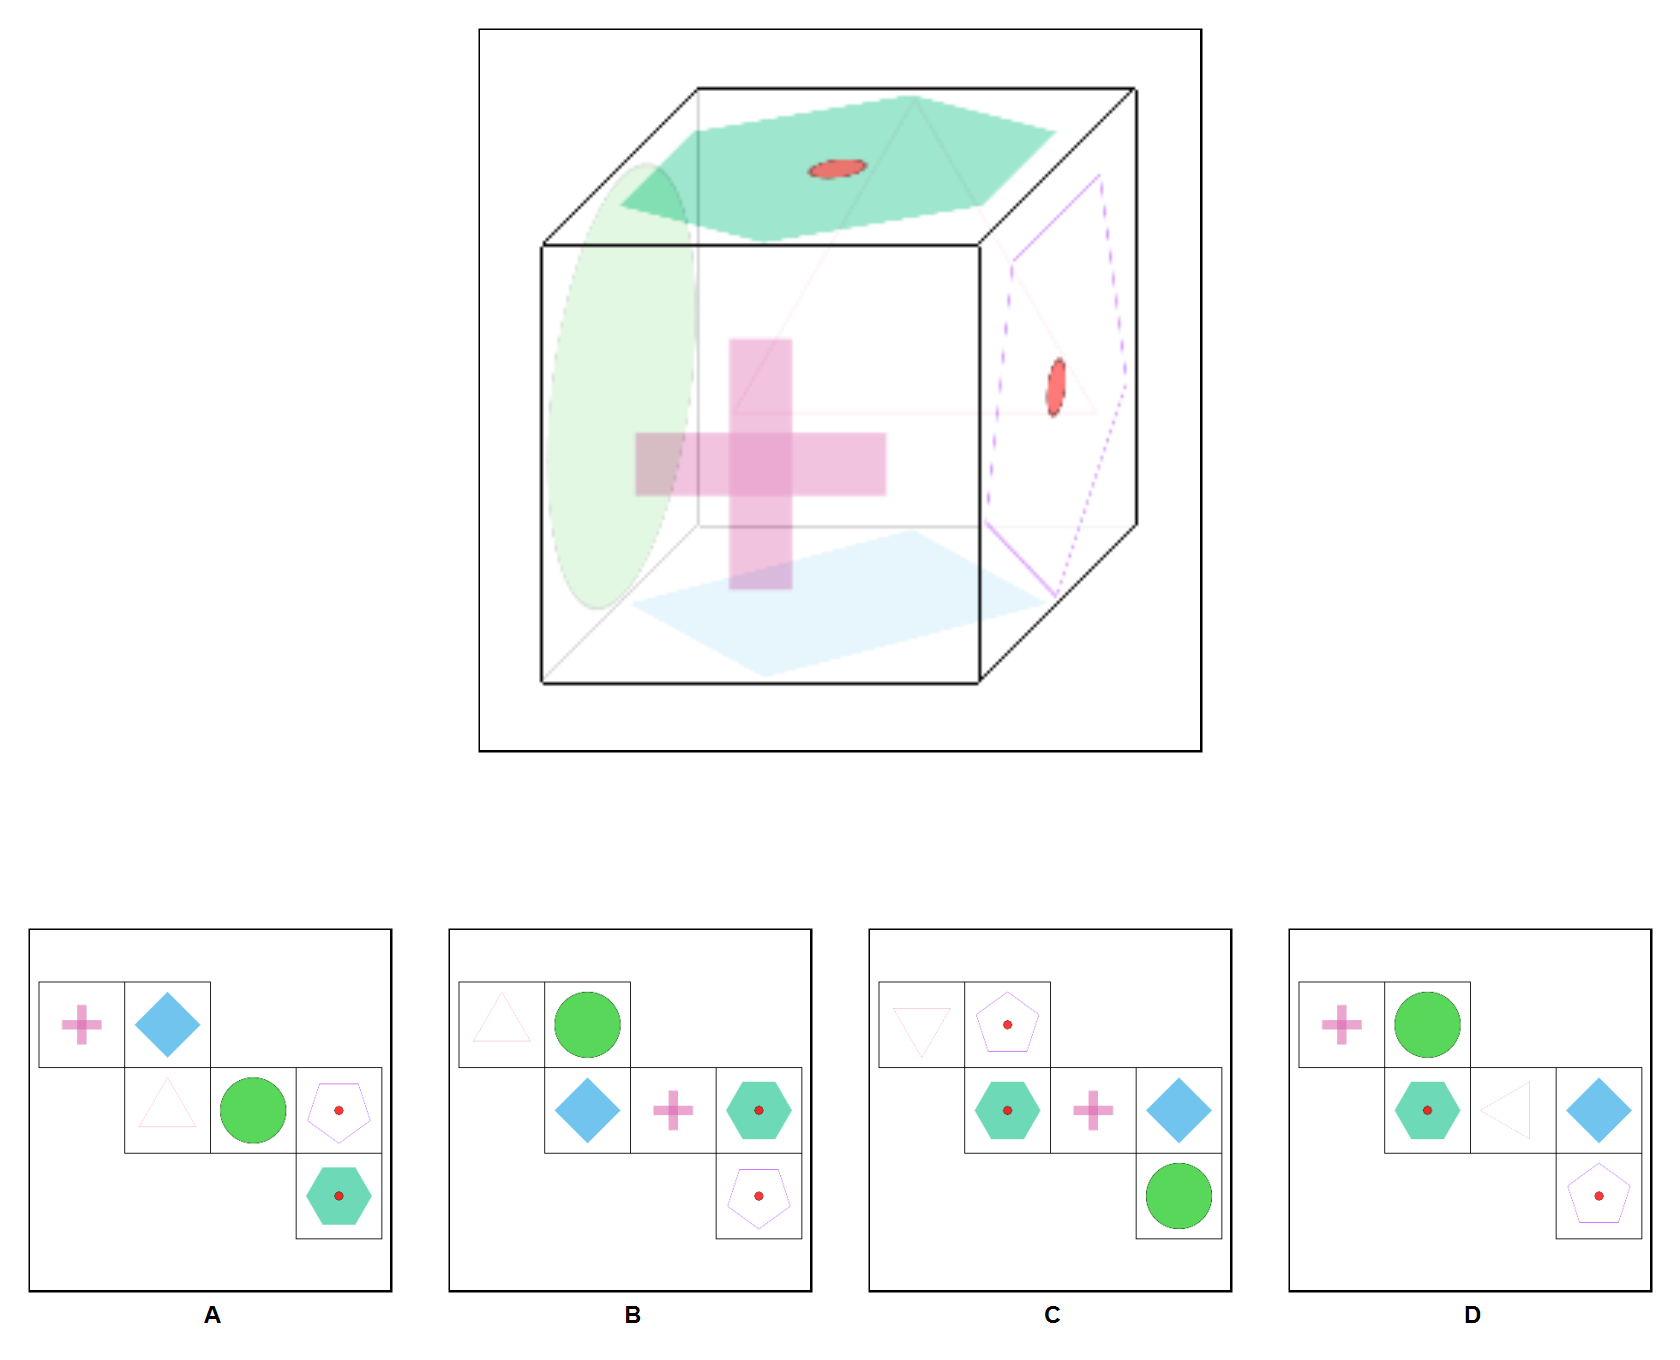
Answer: A